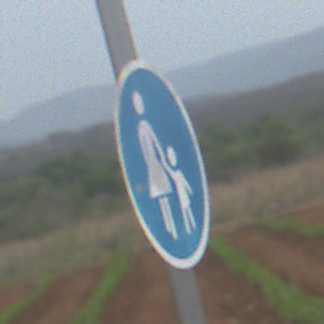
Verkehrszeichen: Gehweg
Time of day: Midday
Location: Outdoor (Nature)
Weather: PartlyCloudy
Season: NotSpecified
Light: Natural